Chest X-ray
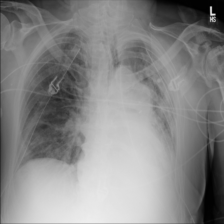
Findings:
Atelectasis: negative
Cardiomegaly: negative
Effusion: negative
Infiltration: positive
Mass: negative
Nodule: negative
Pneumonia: negative
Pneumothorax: negative
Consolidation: negative
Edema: negative
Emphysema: negative
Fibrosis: negative
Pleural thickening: negative
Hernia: negative